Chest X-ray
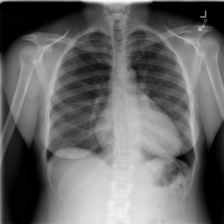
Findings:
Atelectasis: negative
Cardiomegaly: positive
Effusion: negative
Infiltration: negative
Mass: negative
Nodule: negative
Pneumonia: negative
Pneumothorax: negative
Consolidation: negative
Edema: negative
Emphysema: negative
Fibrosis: negative
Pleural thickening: negative
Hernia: negative